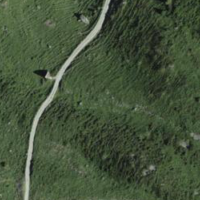
EUNIS habitat code: 23
Species observed at this site:
Anthus spinoletta